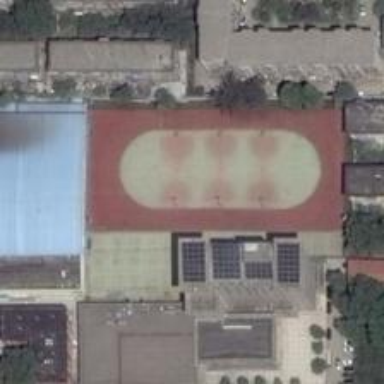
The playground with orange and bright green is nextto a a blue building .